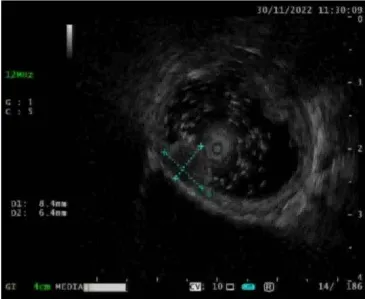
Endoscopic ultrasonography and resected lesions. (A,B) Endoscopic ultrasonography shows two hypoechoic lesions (A measuring 5.5*4.3 mm and B measuring 8.4*6.4 mm) originating from muscularis propria of the duodenal bulb.
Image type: radiology (ultrasound)